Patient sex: F
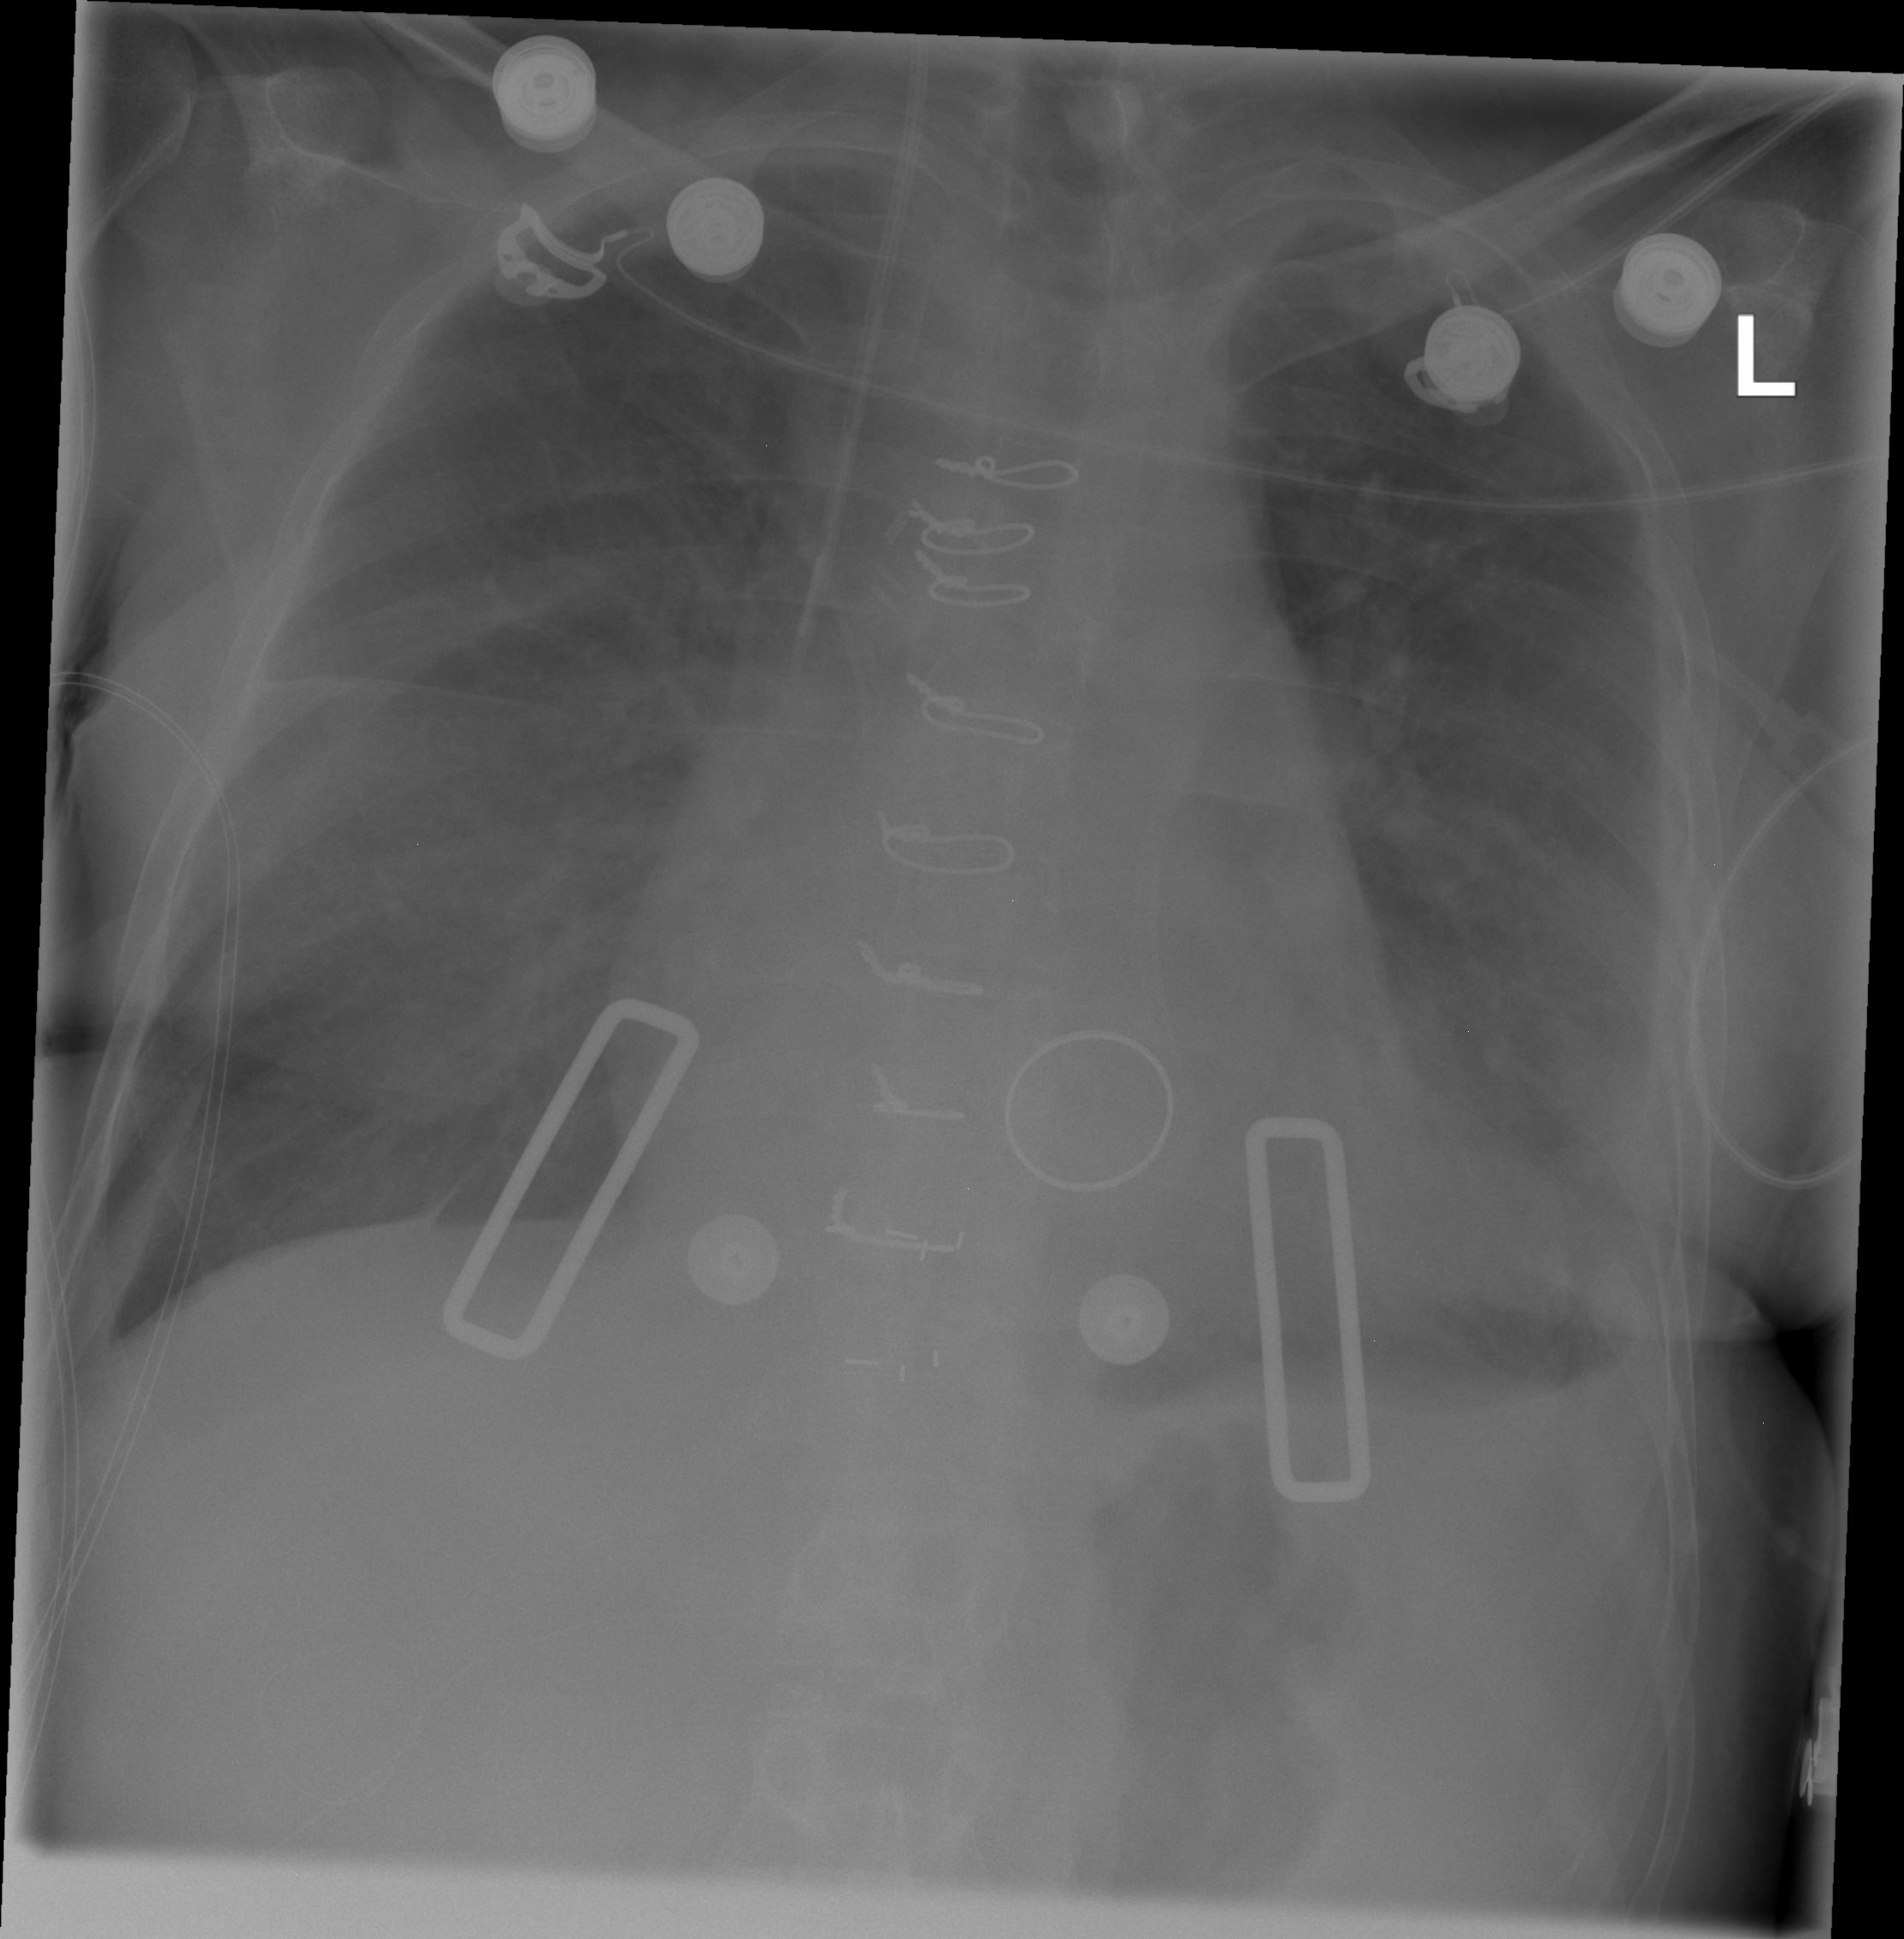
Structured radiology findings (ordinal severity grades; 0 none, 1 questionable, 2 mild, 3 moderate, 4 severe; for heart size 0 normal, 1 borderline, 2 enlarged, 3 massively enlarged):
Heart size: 0
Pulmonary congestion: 2
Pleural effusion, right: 2
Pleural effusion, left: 2
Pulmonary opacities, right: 2
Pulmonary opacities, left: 0
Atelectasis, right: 2
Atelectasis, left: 1